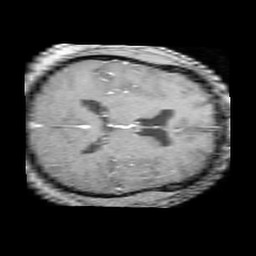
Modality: T1w
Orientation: axial
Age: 60
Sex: male
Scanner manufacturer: philips
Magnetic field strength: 1.5 T
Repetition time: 0.2943 s
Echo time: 0.001905 s